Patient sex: F
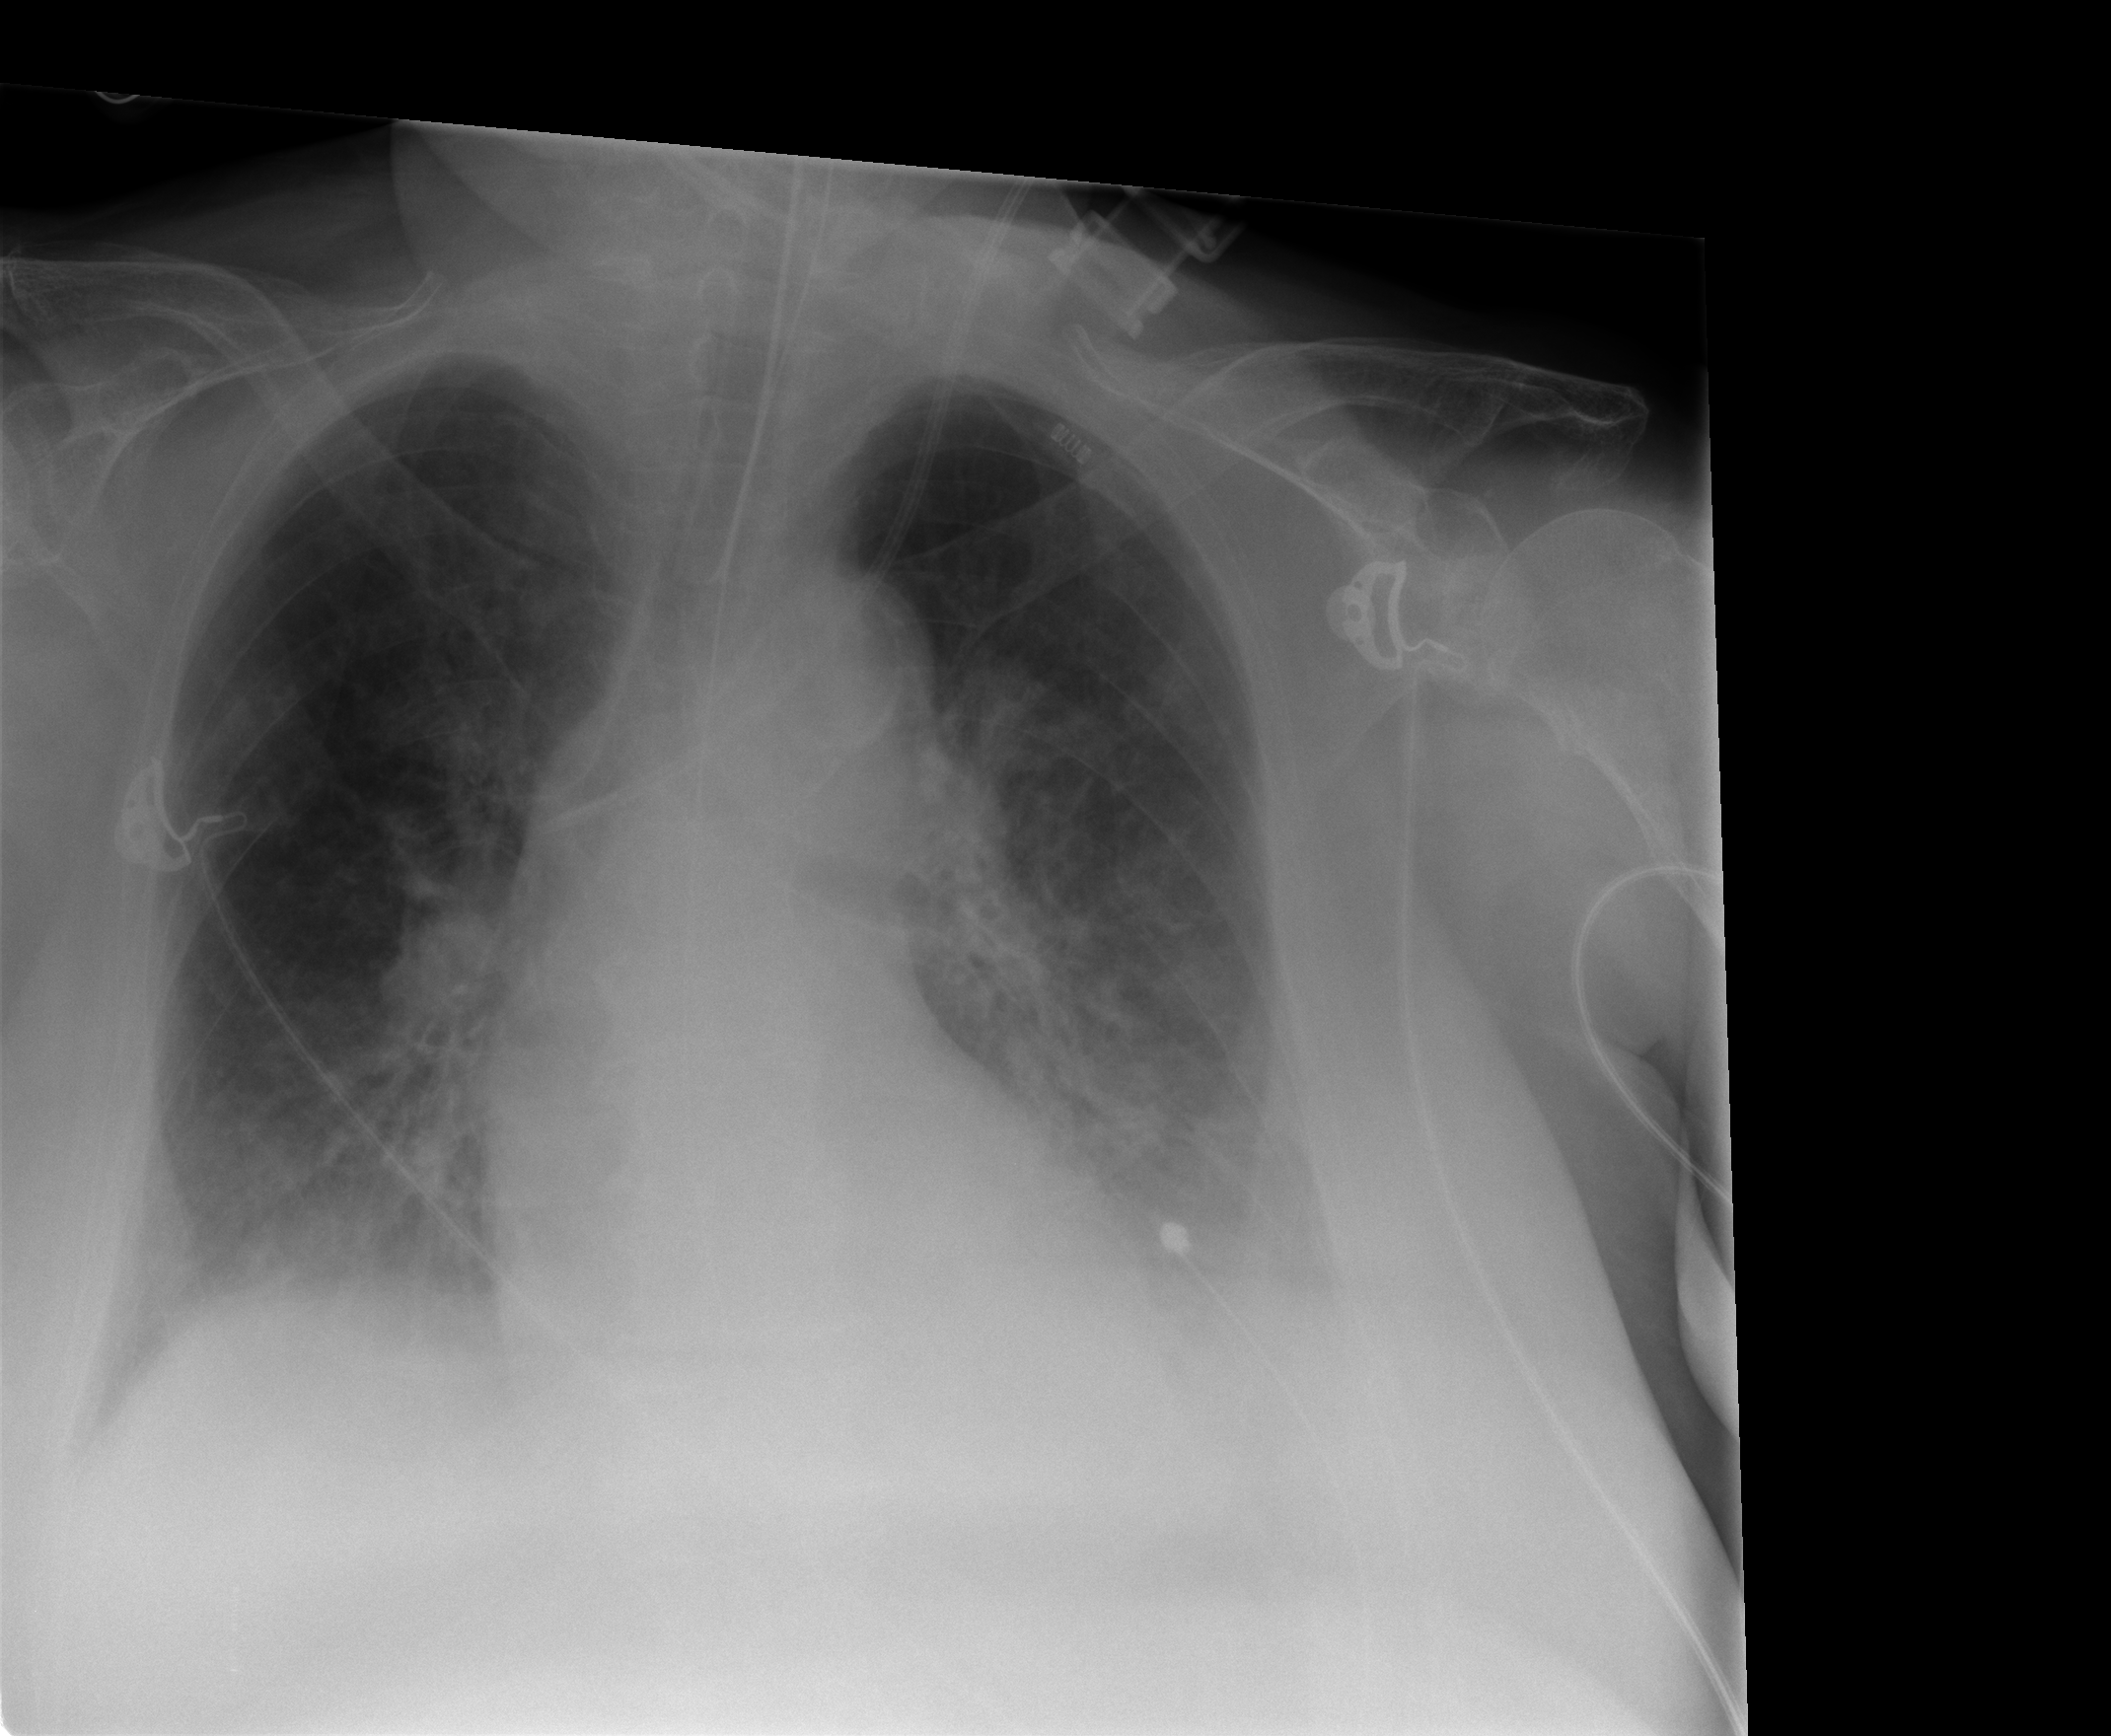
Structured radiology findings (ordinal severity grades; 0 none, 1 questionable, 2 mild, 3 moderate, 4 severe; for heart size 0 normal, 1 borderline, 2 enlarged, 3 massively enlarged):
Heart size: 0
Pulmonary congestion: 0
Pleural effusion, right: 0
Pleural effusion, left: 2
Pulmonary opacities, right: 2
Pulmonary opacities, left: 2
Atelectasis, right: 2
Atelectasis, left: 2